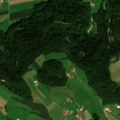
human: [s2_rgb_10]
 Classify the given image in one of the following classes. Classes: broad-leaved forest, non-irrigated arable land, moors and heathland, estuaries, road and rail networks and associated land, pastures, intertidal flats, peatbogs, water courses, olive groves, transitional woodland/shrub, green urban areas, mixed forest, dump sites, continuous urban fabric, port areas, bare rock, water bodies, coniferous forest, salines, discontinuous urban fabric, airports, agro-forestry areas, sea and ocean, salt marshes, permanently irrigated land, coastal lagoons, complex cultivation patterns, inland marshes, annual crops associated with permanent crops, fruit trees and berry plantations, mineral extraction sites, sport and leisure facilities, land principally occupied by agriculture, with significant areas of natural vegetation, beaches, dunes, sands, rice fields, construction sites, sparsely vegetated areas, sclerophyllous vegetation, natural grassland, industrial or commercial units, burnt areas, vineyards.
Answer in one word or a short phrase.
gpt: discontinuous urban fabric, non-irrigated arable land, mixed forest